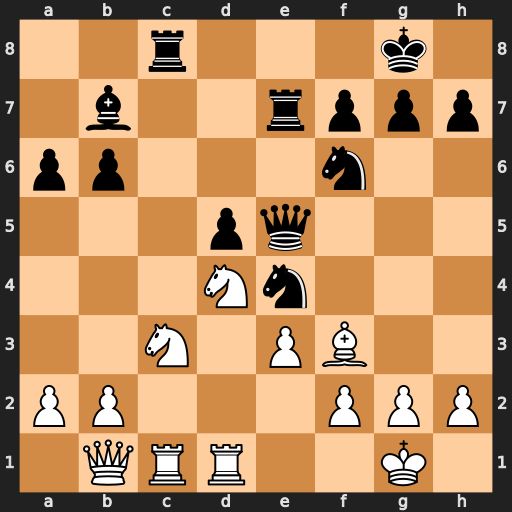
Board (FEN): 2r3k1/1b2rppp/pp3n2/3pq3/3Nn3/2N1PB2/PP3PPP/1QRR2K1
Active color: w
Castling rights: -
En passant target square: -
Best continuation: Nxe4 dxe4 Rxc8+ Bxc8 Nc6